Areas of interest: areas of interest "Parking Lot"
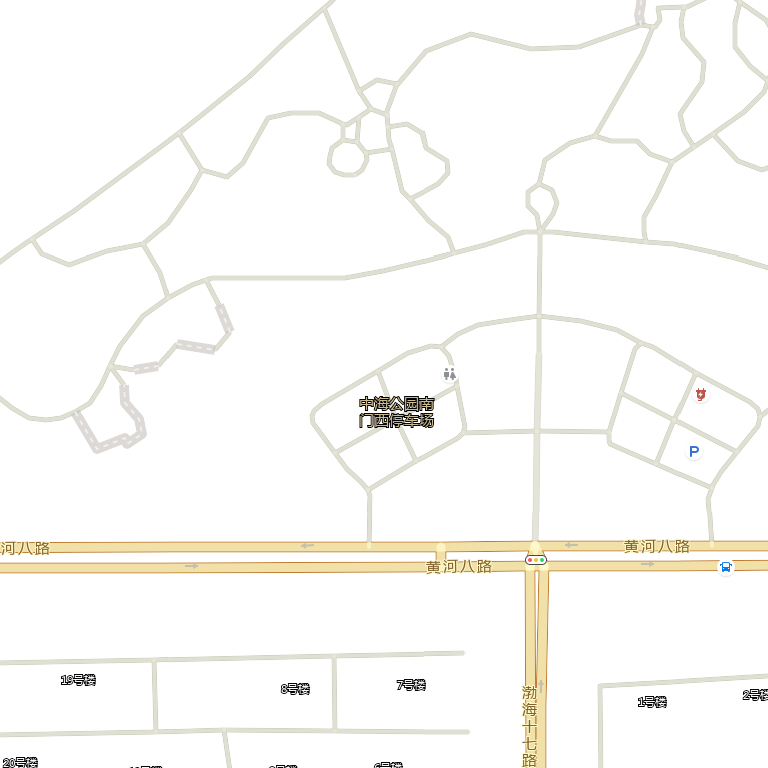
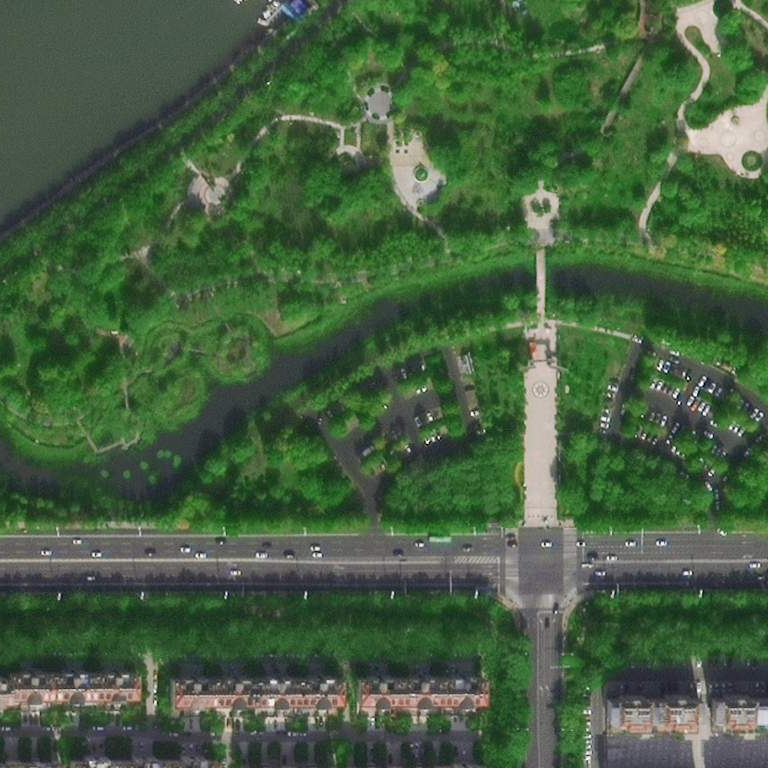